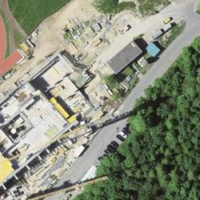
EUNIS habitat code: 41
Species observed at this site:
Acer pseudoplatanus